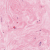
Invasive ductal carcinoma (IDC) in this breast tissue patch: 0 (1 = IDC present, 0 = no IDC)